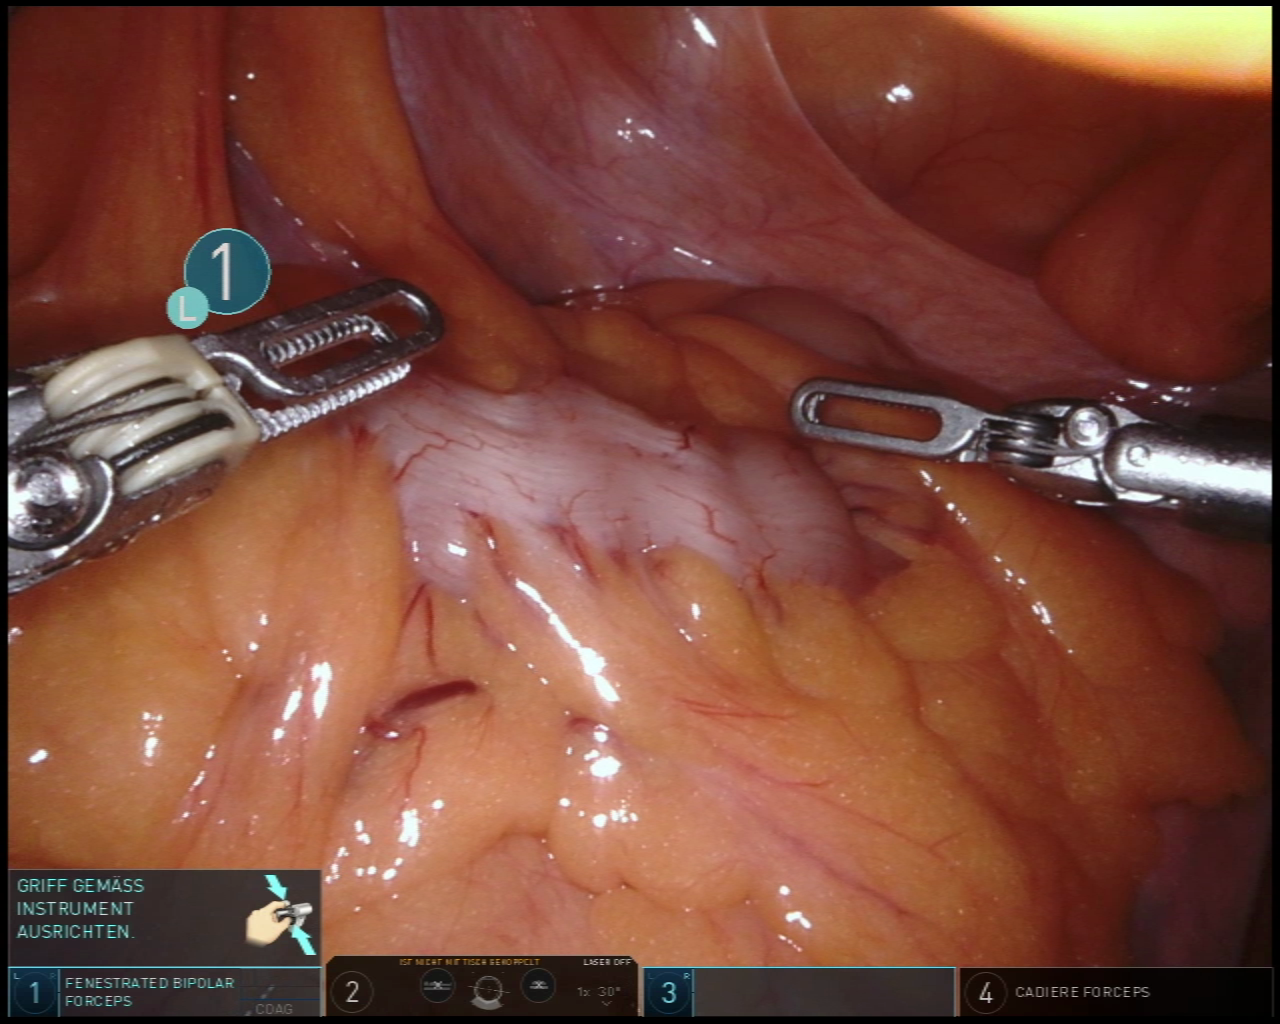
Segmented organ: colon
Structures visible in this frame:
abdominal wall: yes
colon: yes
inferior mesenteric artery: no
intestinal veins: no
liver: no
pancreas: no
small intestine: no
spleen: no
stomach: no
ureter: no
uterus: no
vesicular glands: no